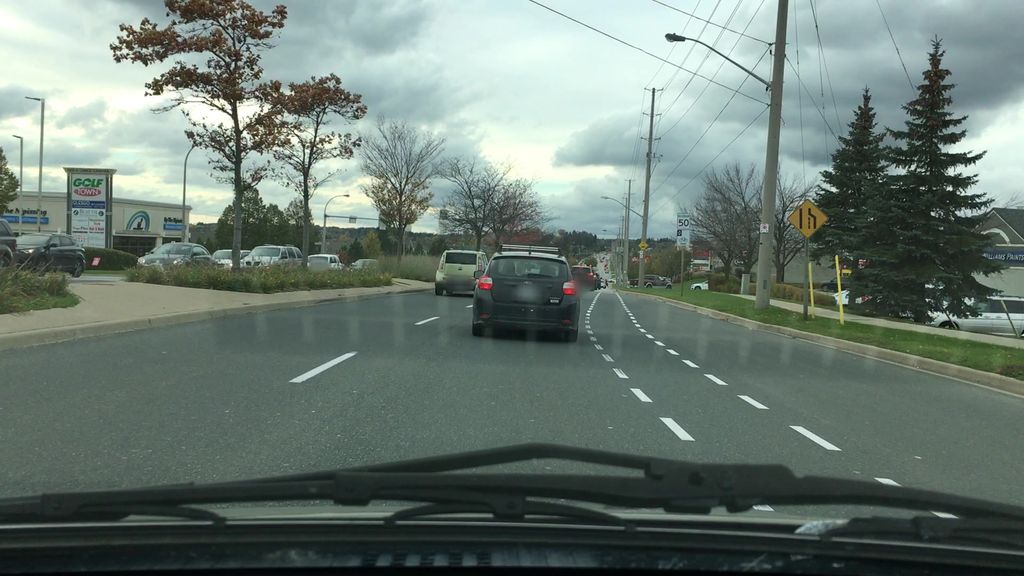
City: hamilton